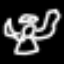
Label: angel